Question: When I create a text file in Vscode with an extension .txt, it doesn't work. You will understand better with this image.

You can see in this image, no icon is displayed. When I give extension of any file like .py the icon is diplayed but doesn't work for .txt?
And, when I try to run this python code to read this text file:
'''
f = open("sample.txt","r")
data = f.read()
print(data)
f.close()
'''
It shows this error:
'''
No such file or directory
'''
I have put the file in the same folder still not working
and the same case is with the mp3 files!
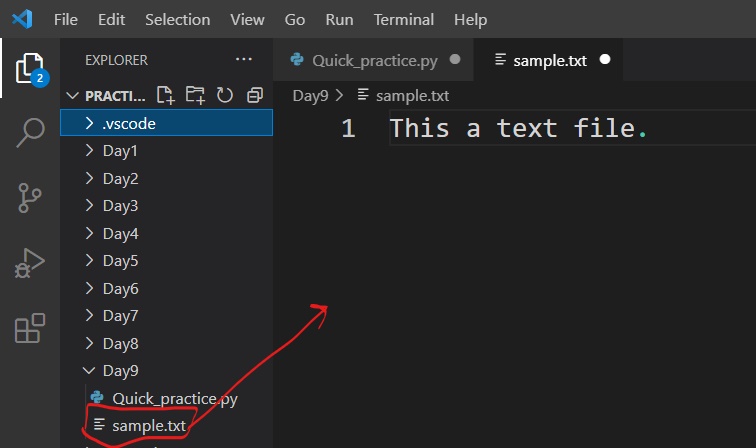
Answer: 1. Nothing wrong with the icon, .txt or .mp3 have that icon it's okay.
2. Problem is with your current working directory as you have sample.txt file in Day9 folder so you should try this f = open('Day9/sample.txt').